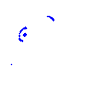
Particle: kaon